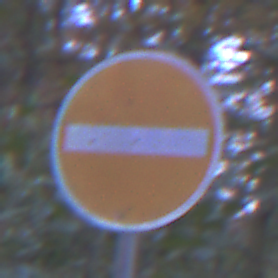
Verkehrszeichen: VerbotDerEinfahrt
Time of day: Night
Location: Outdoor (Suburban)
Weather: PartlyCloudy
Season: NotSpecified
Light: Artificial